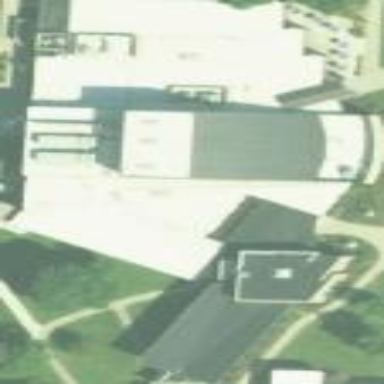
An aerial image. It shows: College building.